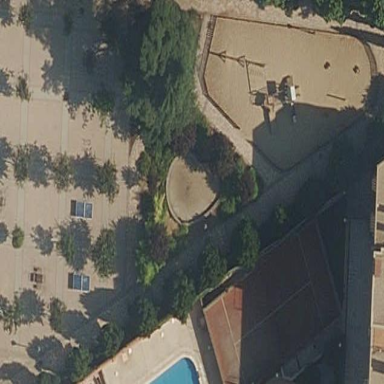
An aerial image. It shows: Tennis court on the leisure land pitch.